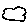
Label: cloud